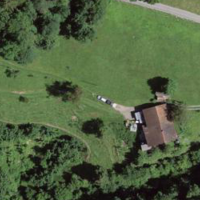
EUNIS habitat code: 24
Species observed at this site:
Plantago major